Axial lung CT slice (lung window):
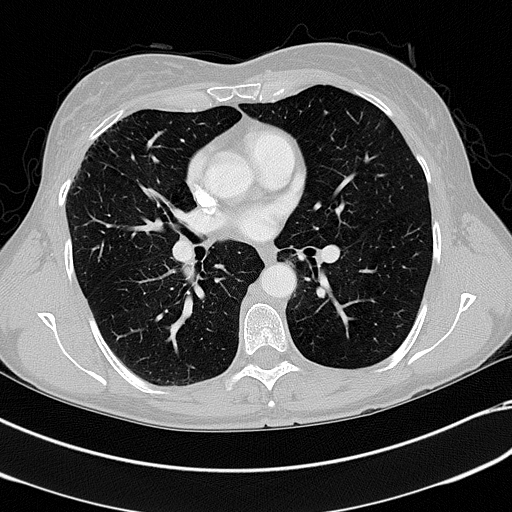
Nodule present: no